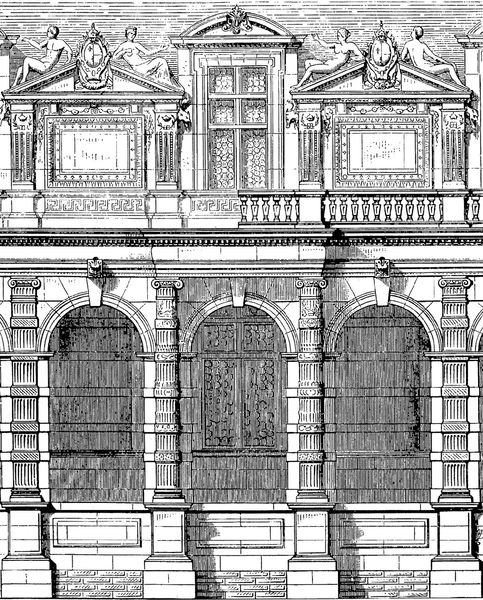
Titel: Schloss der Tuilerien in Paris
Künstler: Philibert de L’Orme
Standort: Paris (EU - F)
Schlagwörter: nackt, frauen, menschen, fenster, pfeiler, schwarz, skizze, säule, säulen, tür, zeichnung, dach, gebäude, haus, architektur, sockel, stein, steine, felder, schrift, bücher, bogen, mauer, backstein, kartusche, geländer, wiss, bögen, arkade, torbogen, balustrade, mauerwerk, schwarzweiss, tinte, kapitelle, mauern, plan, aufsatz, aufriss